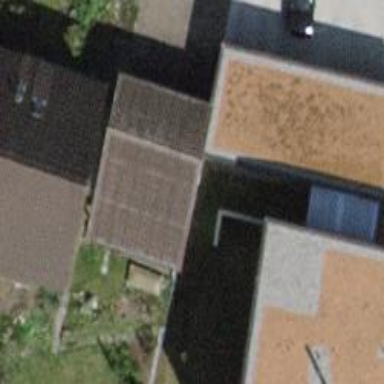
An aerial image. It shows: Group of garages.